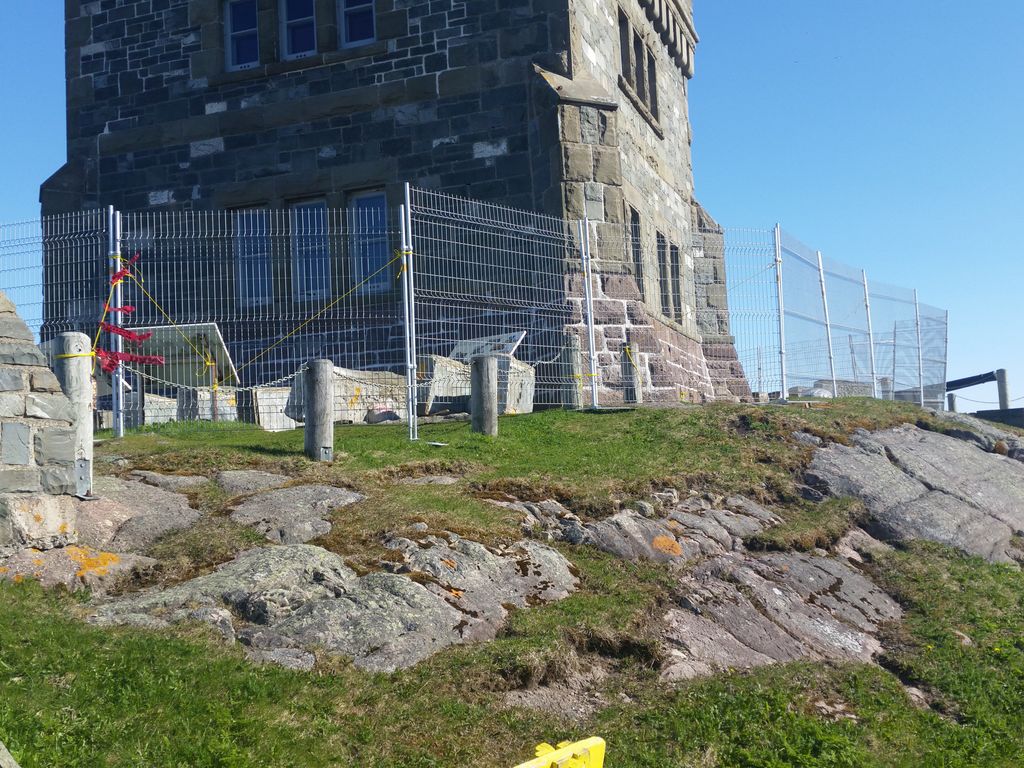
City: st_johns